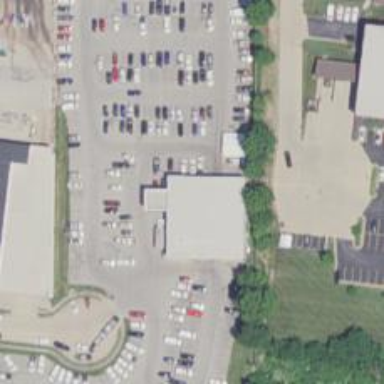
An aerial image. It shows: Car rental service.